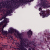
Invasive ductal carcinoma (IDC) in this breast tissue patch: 0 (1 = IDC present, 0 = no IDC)